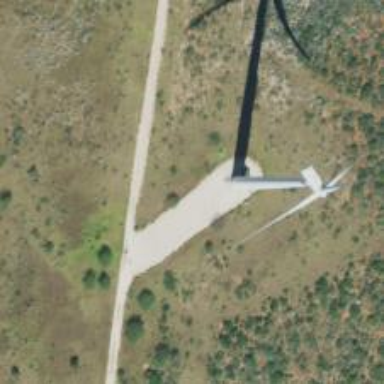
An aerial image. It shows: Wind generator using wind turbines of horizontal axis.